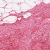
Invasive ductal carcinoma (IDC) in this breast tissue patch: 0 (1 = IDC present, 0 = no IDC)